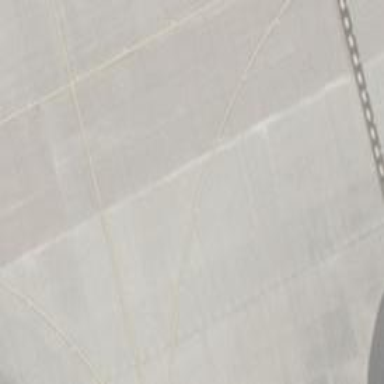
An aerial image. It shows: Taxiway at the airport with concrete surface.